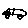
Label: car